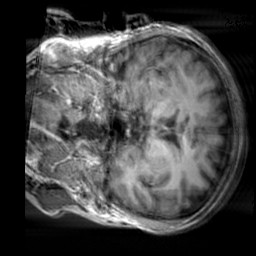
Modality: T1w
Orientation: coronal
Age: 23
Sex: male
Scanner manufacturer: siemens
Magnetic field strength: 3 T
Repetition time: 2.3 s
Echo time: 0.00303 s